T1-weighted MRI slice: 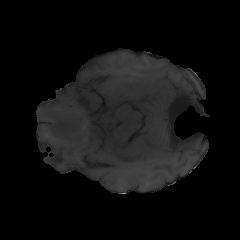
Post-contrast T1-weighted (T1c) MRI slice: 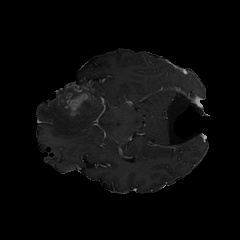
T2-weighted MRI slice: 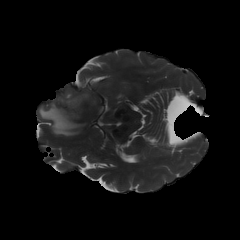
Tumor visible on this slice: yes